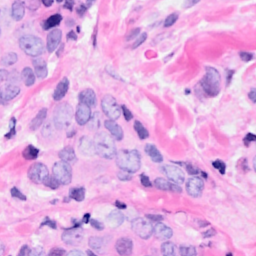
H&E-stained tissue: Breast